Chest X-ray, PA view. Patient: 36 years old, sex M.
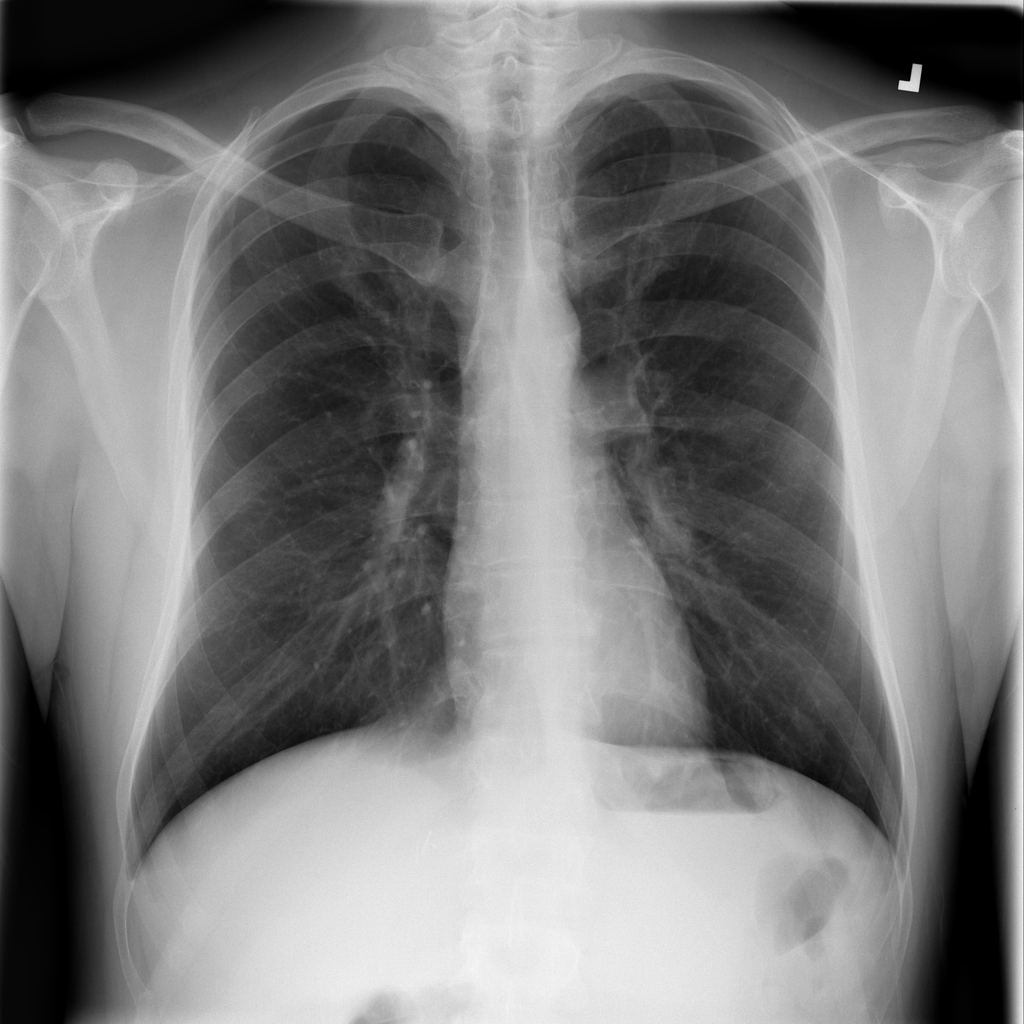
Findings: Atelectasis